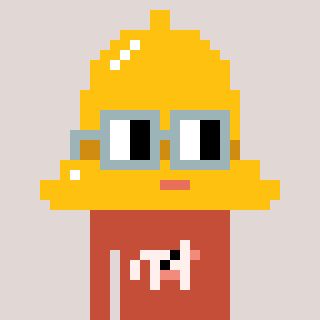
a pixel art character with square dark gray glasses, a bell-shaped head and a rust-colored body on a warm background